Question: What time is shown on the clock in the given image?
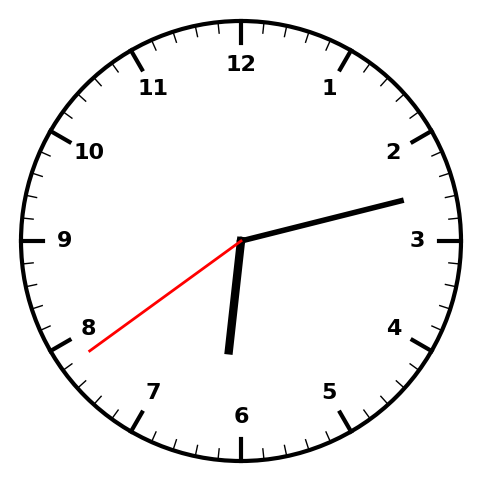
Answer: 06:12:39